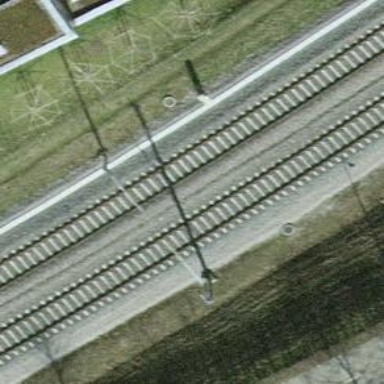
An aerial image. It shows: Solitary milestone along the railway.